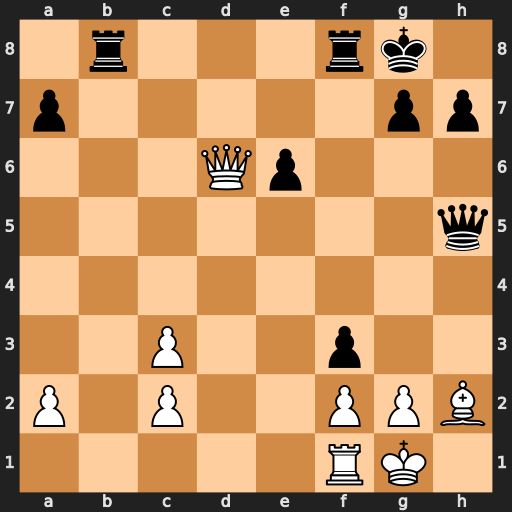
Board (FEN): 1r3rk1/p5pp/3Qp3/7q/8/2P2p2/P1P2PPB/5RK1
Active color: w
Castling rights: -
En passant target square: -
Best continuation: Qxe6+ Kh8 Bxb8